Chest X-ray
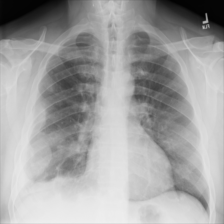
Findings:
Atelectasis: negative
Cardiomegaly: negative
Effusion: negative
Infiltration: positive
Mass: positive
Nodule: negative
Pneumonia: negative
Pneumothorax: negative
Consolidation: negative
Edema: negative
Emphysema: negative
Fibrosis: negative
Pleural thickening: positive
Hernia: negative